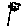
Label: flower